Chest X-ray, PA view. Patient: 67 years old, sex M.
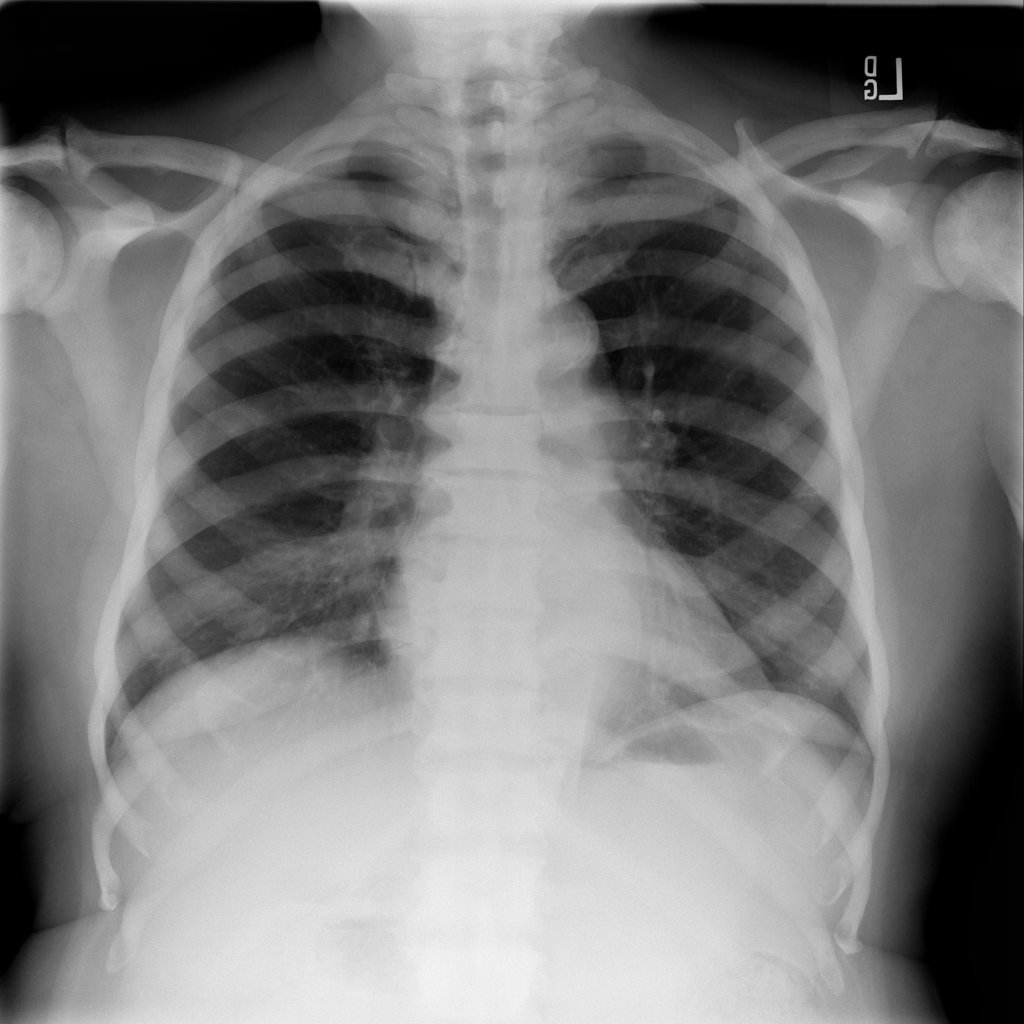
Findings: Infiltration